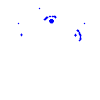
Particle: electron